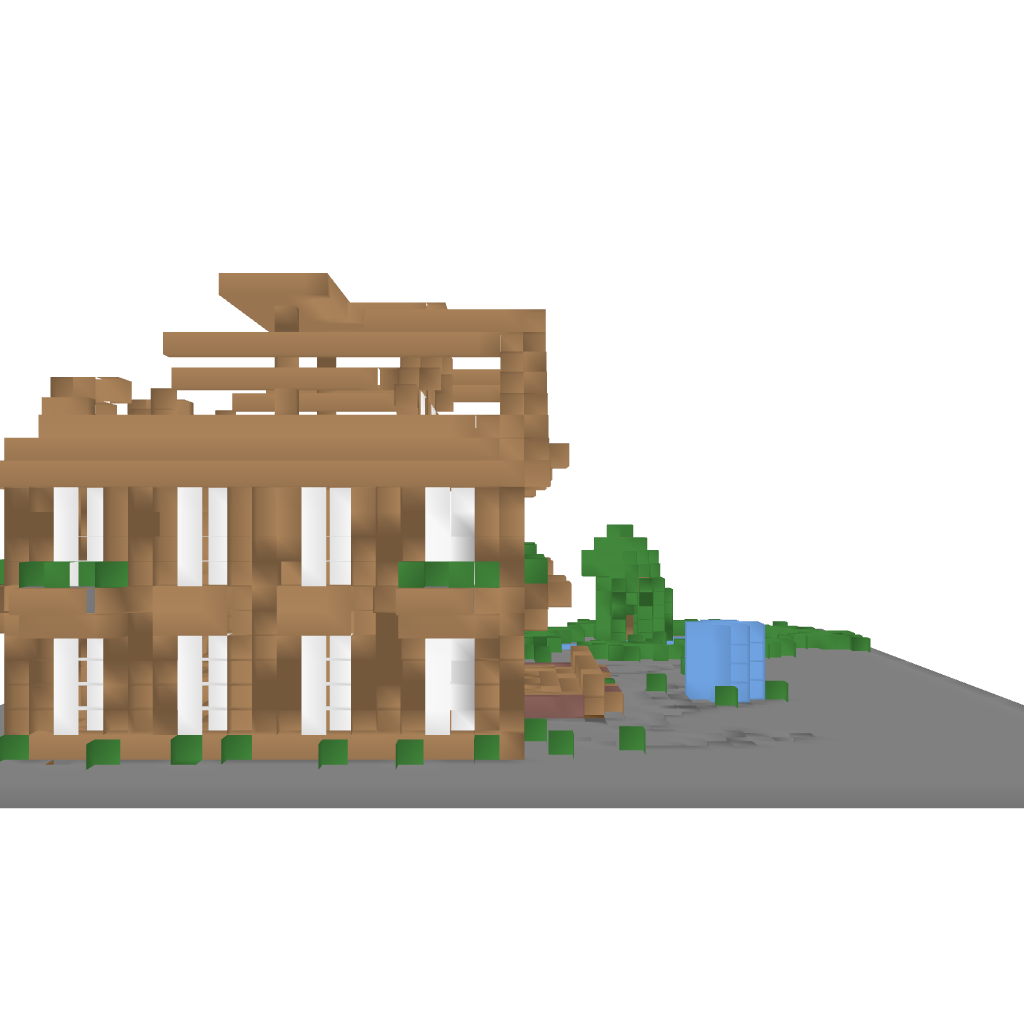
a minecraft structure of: My House good quality